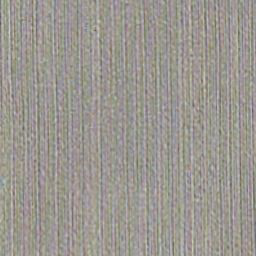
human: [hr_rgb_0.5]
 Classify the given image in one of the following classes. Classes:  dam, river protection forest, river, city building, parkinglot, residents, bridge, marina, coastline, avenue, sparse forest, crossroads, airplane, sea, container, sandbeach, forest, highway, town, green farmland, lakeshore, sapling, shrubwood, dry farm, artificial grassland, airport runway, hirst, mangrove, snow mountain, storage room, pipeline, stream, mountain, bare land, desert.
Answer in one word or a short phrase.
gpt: dry farm